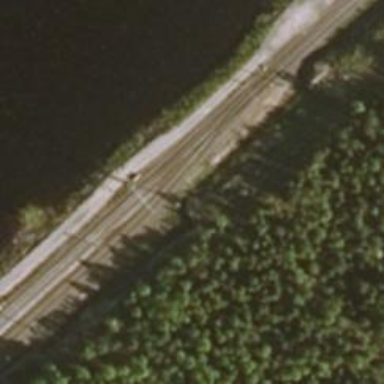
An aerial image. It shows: Railway track with electrified contact lines. This is siding track.